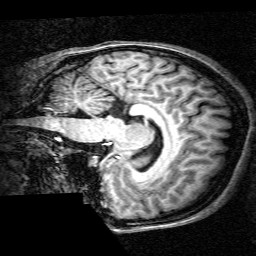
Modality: T1w
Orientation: sagittal